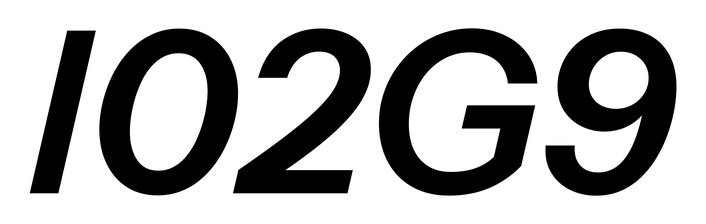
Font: InstrumentSans-Italic_SemiBold_Italic